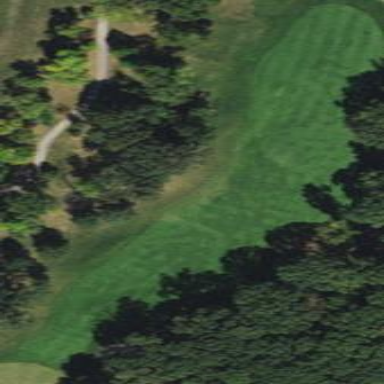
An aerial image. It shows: Grassy area designated as golf fairway.